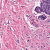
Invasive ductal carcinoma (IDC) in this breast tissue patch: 0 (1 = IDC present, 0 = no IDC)